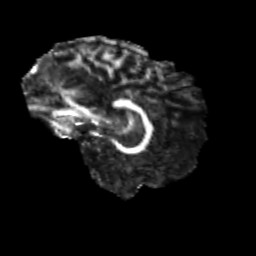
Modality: FA
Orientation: sagittal
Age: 29
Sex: male
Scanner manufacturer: siemens
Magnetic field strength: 3 T
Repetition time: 3.5 s
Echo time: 0.104 s